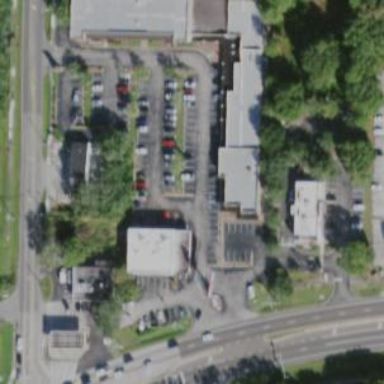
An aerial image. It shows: Veterinary facility.